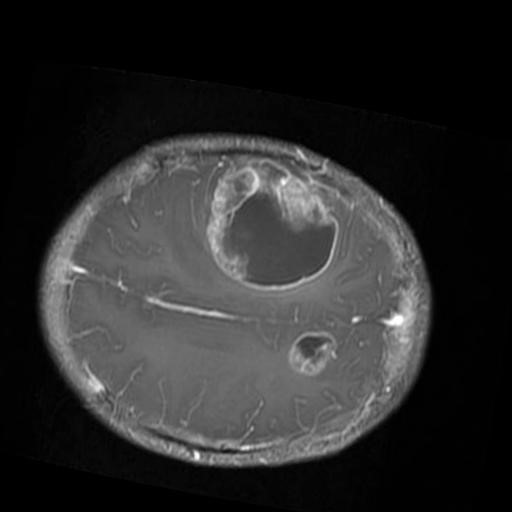
Label: brain_glioma